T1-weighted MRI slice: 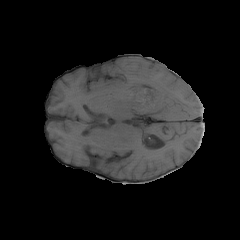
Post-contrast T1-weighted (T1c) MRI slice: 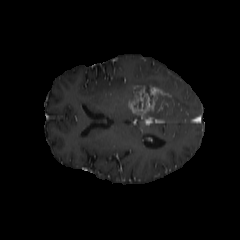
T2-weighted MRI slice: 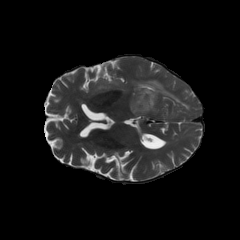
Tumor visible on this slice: yes